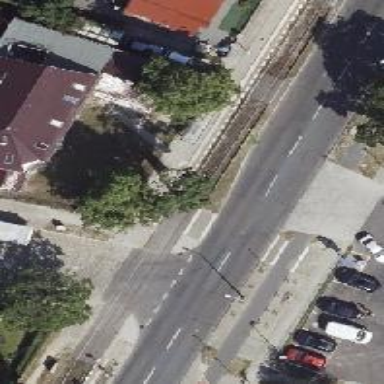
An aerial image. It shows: Tram crossing on the railway.